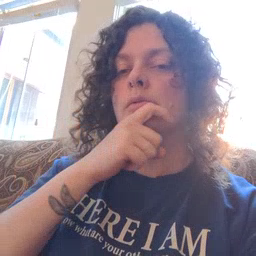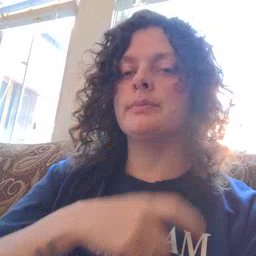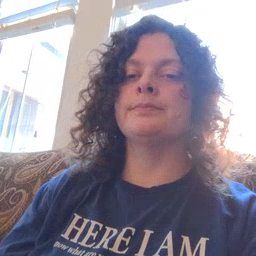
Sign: cereal